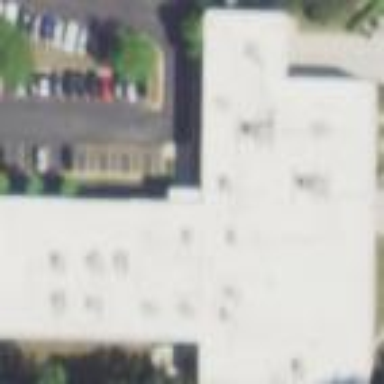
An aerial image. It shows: Office building.